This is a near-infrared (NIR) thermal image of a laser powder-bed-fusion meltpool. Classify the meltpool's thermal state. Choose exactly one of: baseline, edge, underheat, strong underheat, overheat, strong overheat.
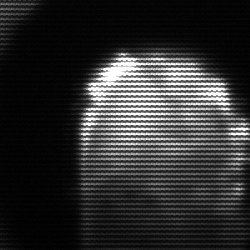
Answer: baseline